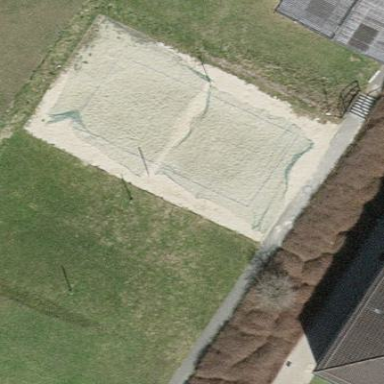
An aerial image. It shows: Sandy pitch designated for beach volleyball.